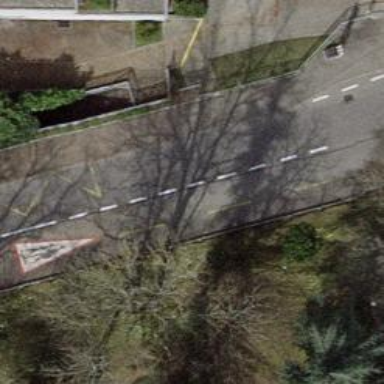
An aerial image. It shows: Bus stop equipped with public transport stop position.